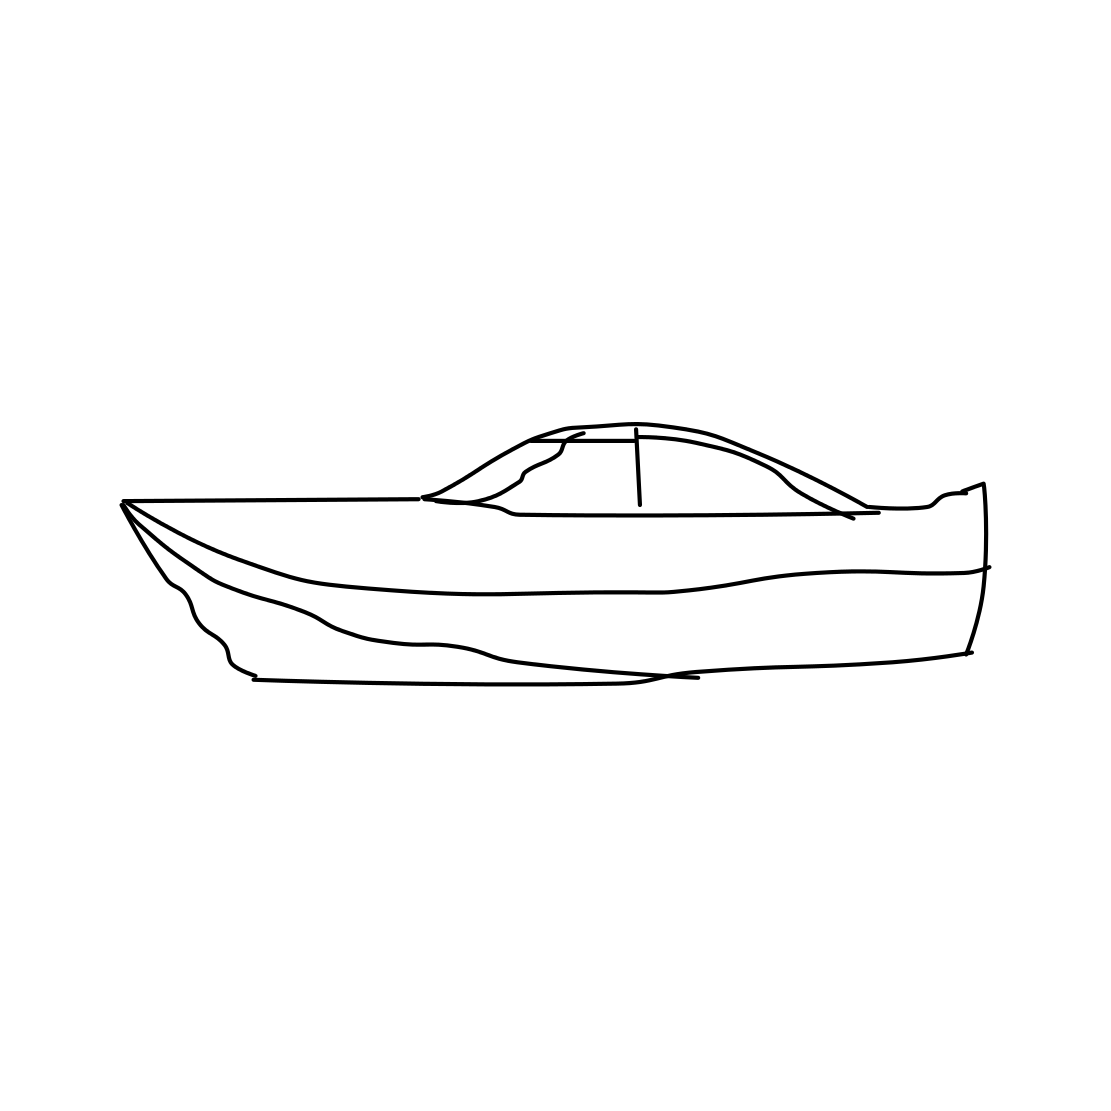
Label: speed-boat